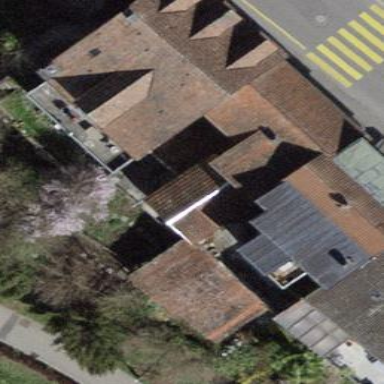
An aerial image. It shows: Building with tiled roof.